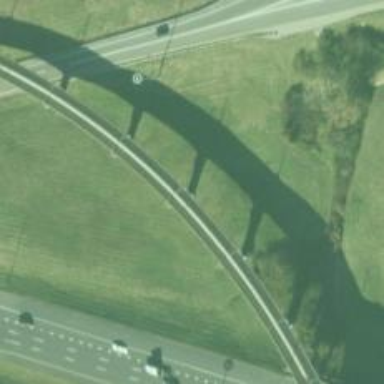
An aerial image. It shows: Bridge for light rail electrified with contact line.